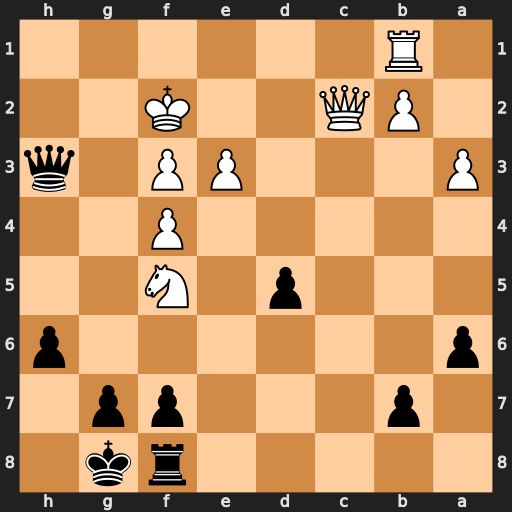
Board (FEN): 5rk1/1p3pp1/p6p/3p1N2/5P2/P3PP1q/1PQ2K2/1R6
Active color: b
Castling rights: -
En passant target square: -
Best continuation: Qh2+ Ke1 Qxc2